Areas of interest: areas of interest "Bank"
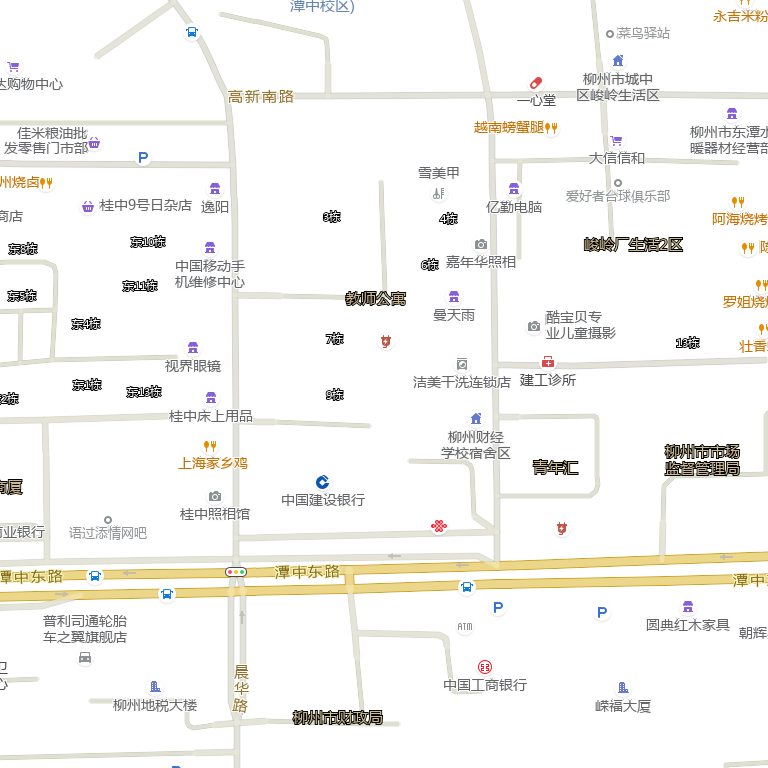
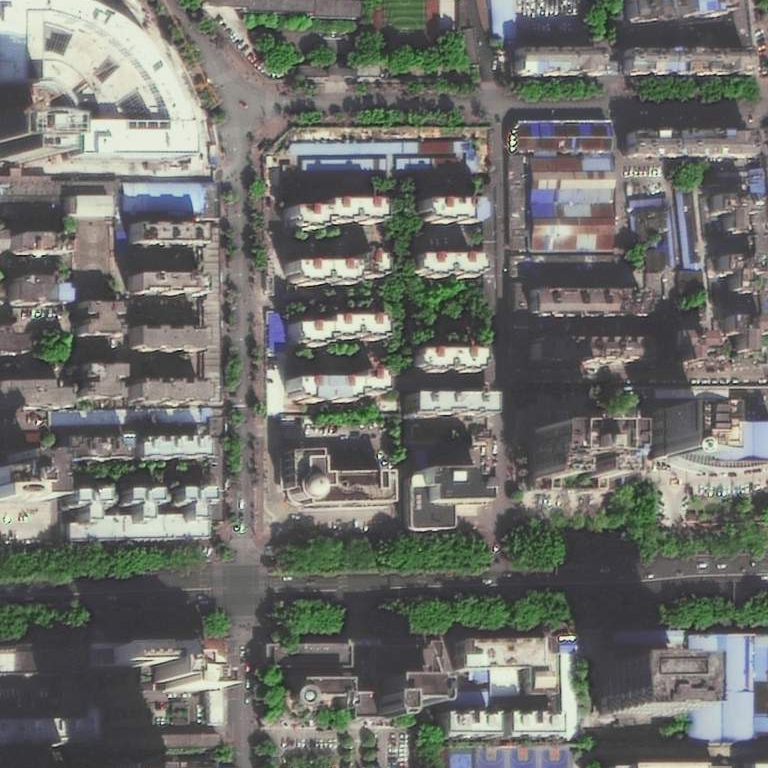